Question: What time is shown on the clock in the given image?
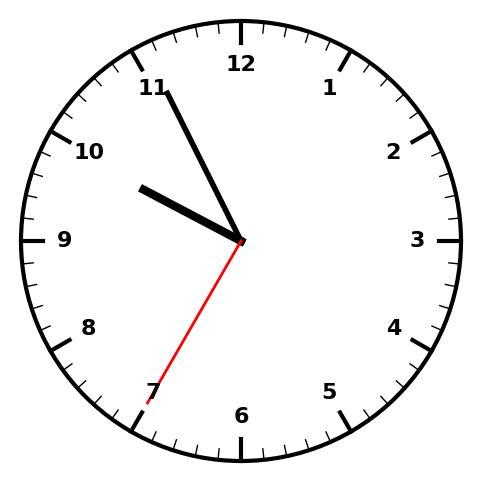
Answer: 09:55:35